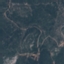
Label: HerbaceousVegetation